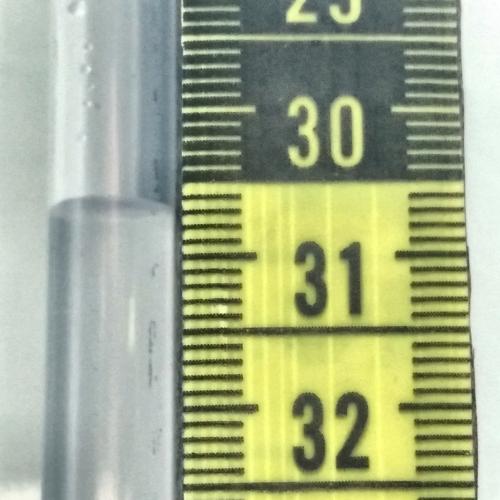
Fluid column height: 30.7 cm